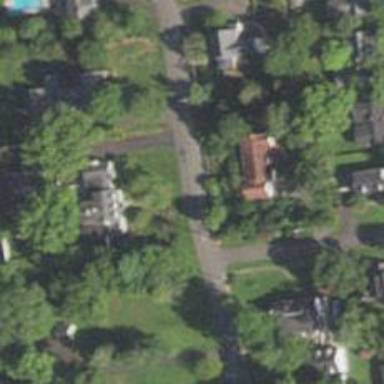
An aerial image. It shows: Residential road with asphalt surface. Sidewalk is present on the left side.